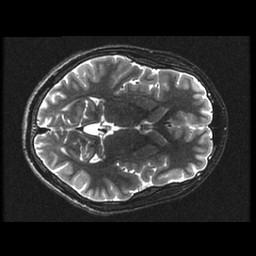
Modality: T2w
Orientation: axial
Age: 15
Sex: male
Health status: ill
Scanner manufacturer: ge
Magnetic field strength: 3 T
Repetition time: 7.5 s
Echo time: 0.1015 s